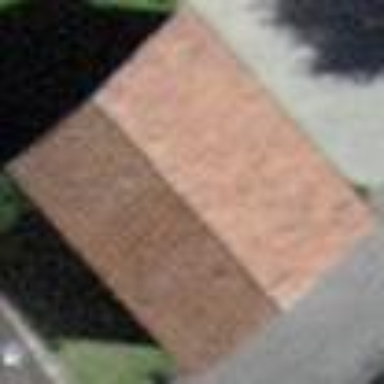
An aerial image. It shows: Garage building.